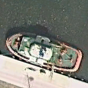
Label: civil